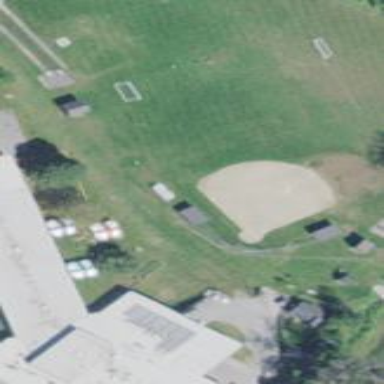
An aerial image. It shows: Baseball pitch for leisure land.